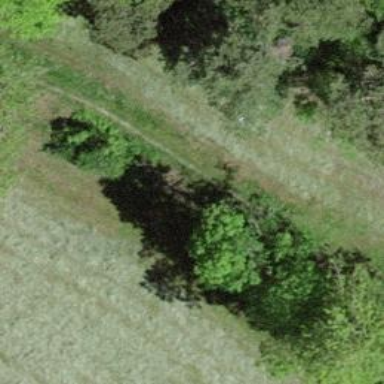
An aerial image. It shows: Dirt path.